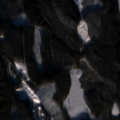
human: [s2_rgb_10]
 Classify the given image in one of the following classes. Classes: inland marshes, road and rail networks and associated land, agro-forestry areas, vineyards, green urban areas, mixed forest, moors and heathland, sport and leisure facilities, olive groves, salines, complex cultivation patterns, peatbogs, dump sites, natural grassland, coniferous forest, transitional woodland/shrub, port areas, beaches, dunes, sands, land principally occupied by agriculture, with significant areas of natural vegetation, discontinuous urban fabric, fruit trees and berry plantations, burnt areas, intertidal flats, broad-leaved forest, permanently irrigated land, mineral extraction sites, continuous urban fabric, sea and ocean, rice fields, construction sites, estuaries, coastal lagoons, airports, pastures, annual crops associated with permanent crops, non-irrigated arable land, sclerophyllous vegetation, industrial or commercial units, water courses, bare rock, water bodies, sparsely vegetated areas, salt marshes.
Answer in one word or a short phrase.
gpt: coniferous forest